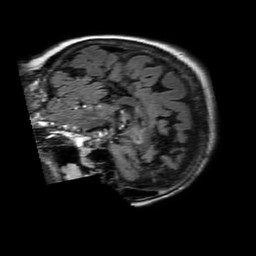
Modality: FLAIR
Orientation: sagittal
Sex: female
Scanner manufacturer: philips
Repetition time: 11 s
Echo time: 0.125 s